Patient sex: M
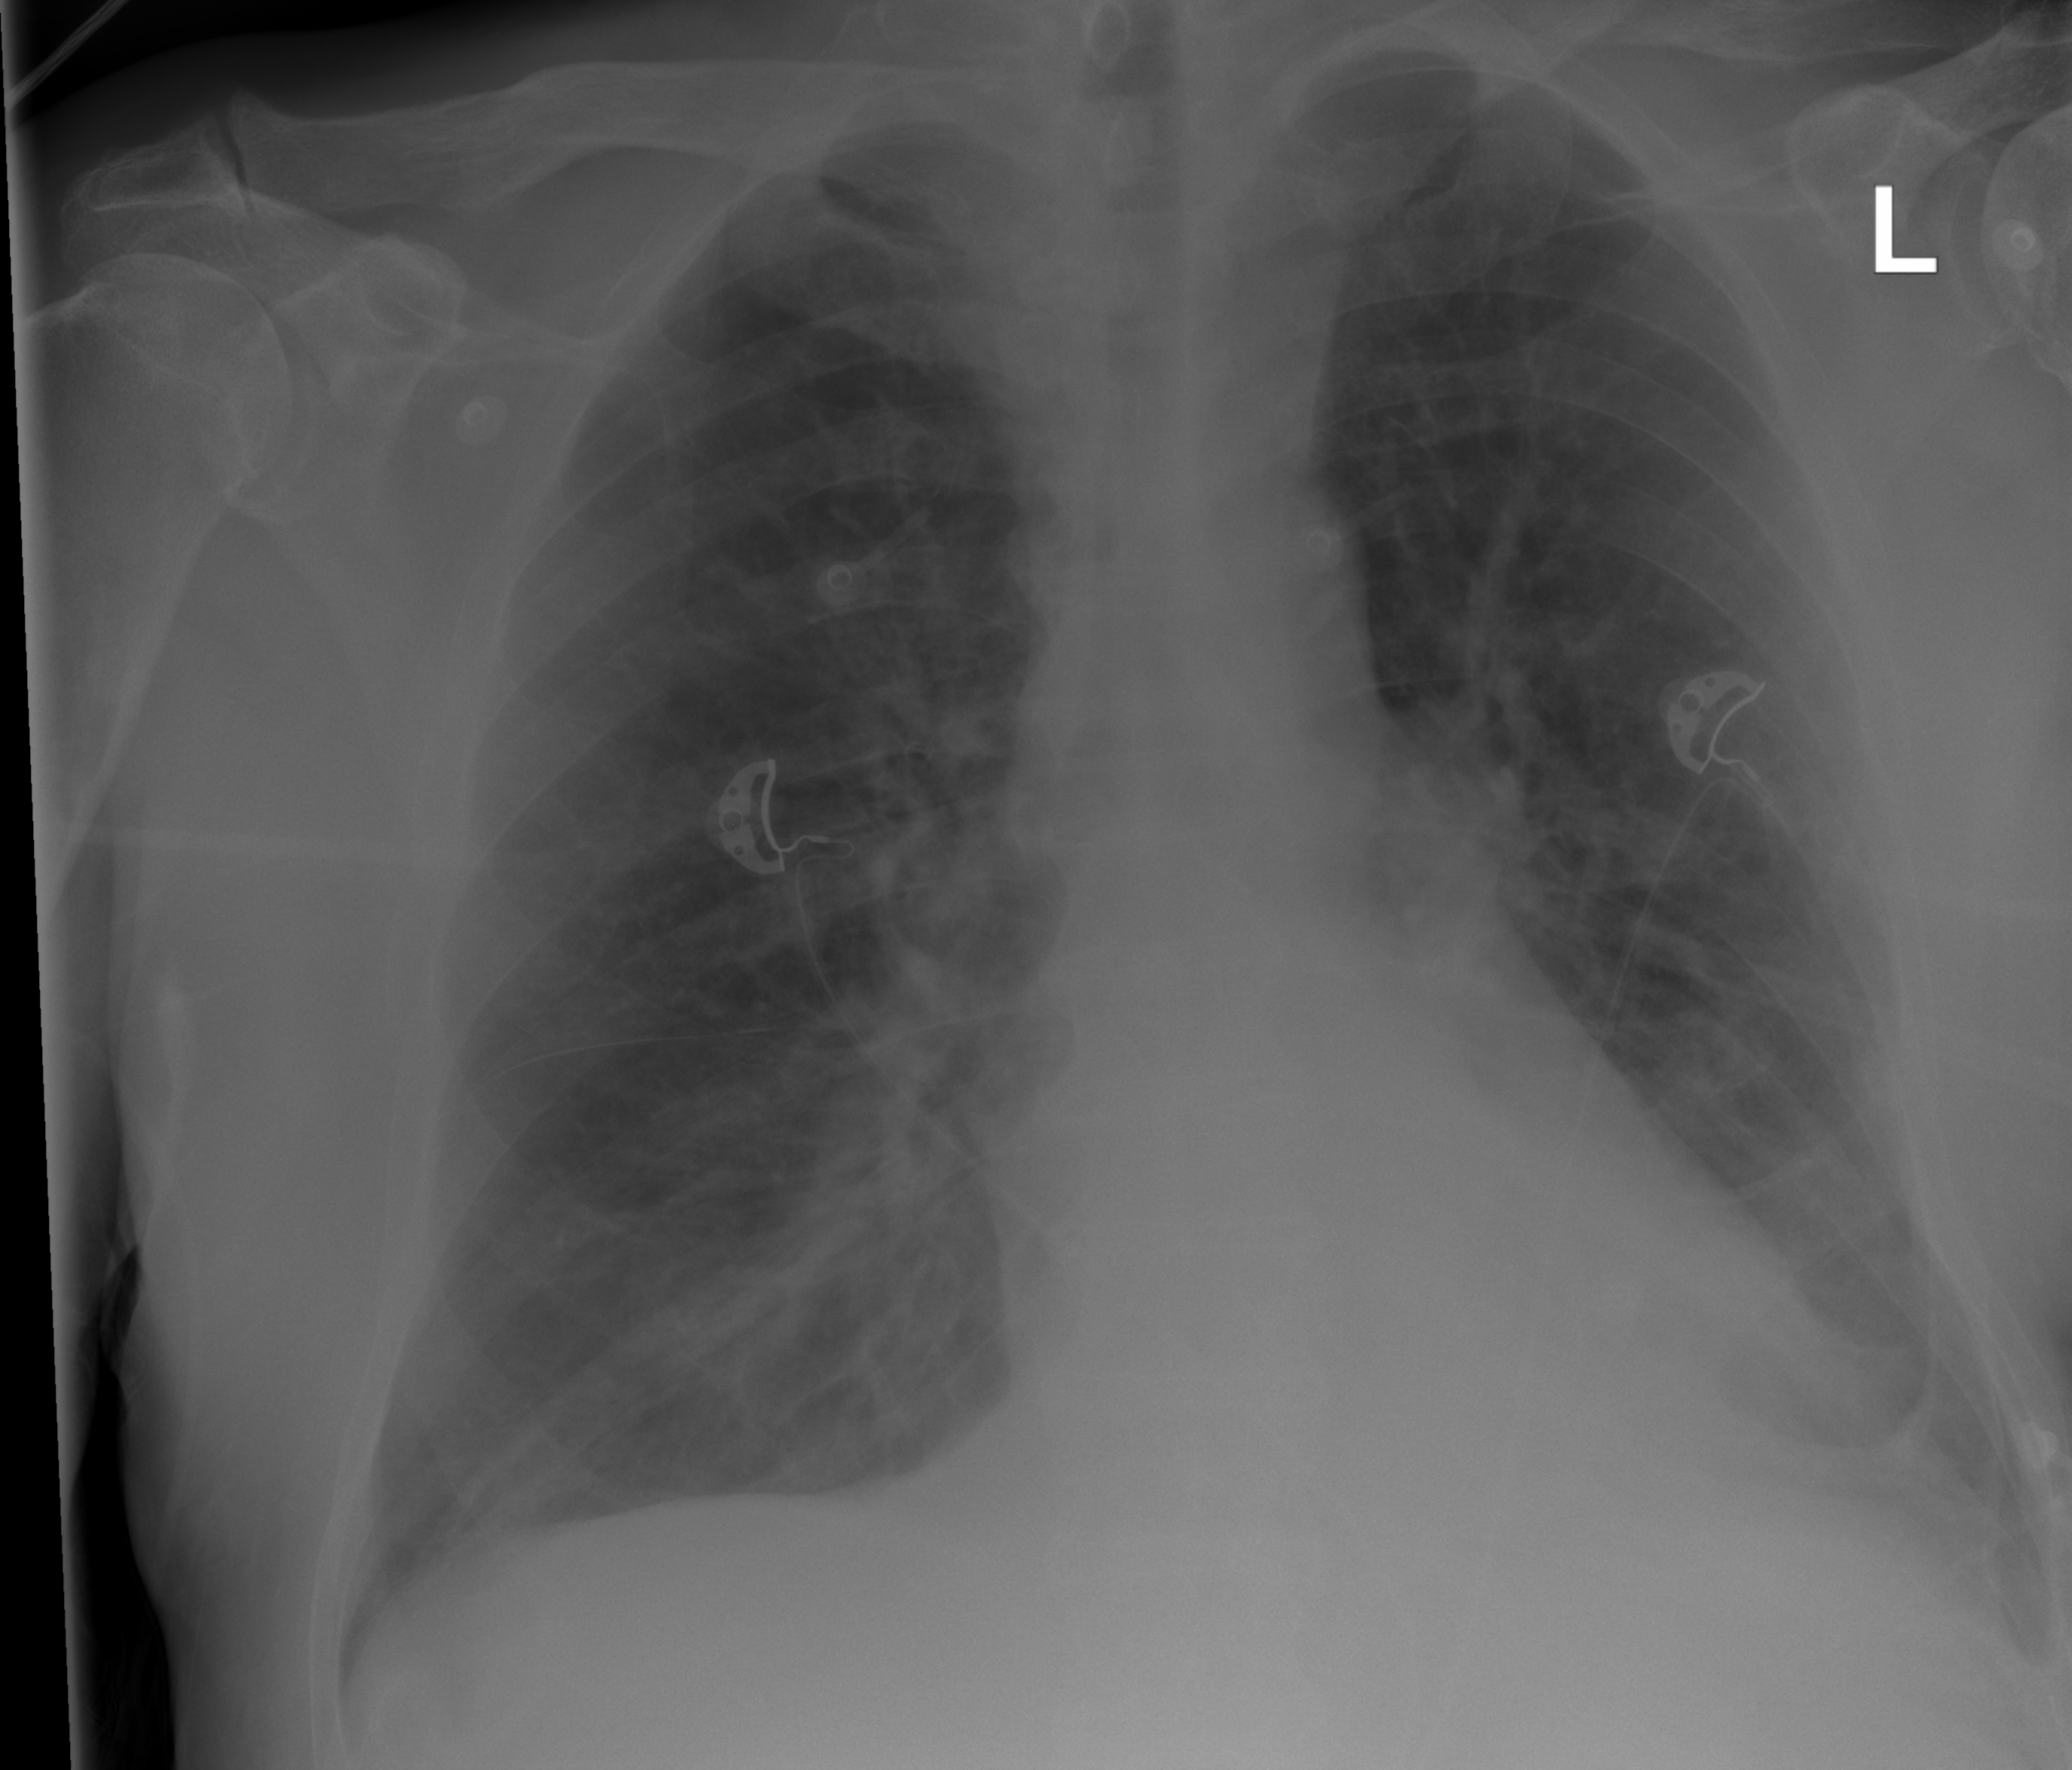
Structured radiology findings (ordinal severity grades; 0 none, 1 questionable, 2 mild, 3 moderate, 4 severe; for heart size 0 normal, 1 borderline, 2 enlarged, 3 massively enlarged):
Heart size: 2
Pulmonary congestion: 0
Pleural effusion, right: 0
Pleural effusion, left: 2
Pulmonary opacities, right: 2
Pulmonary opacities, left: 0
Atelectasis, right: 0
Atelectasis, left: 0